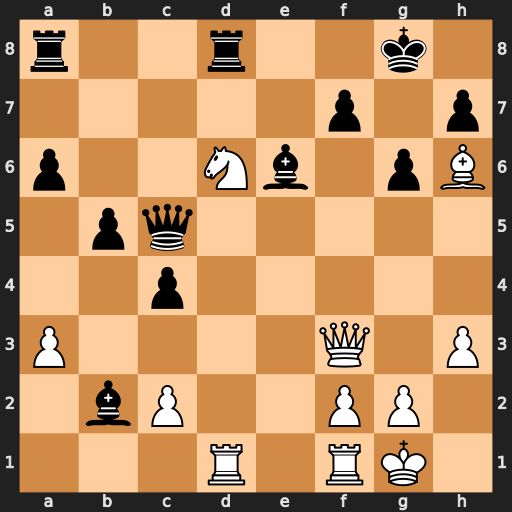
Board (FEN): r2r2k1/5p1p/p2Nb1pB/1pq5/2p5/P4Q1P/1bP2PP1/3R1RK1
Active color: w
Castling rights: -
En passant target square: -
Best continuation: Nb7 Bd5 Nxc5